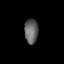
Tissue: lung
Cell type: Myeloid cells
Senescence score: 0.2267
Nuclear area (px): 335
Mean DAPI intensity: 97.872